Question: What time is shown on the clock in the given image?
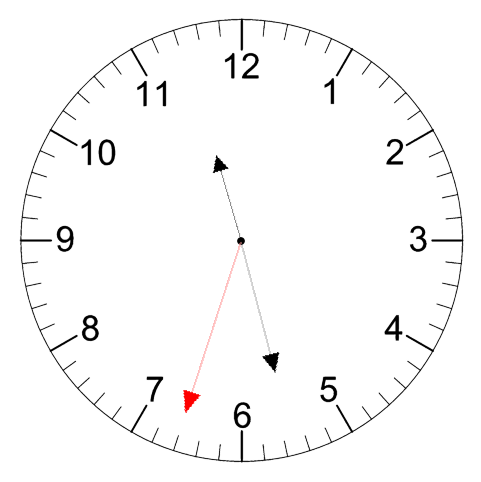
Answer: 11:27:33